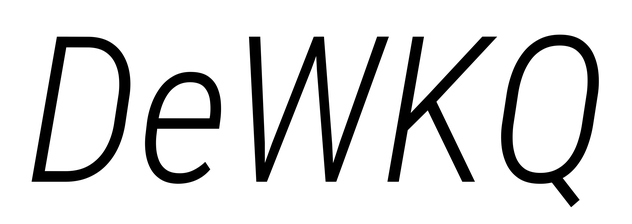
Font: Roboto-Italic_Condensed_Light_Italic